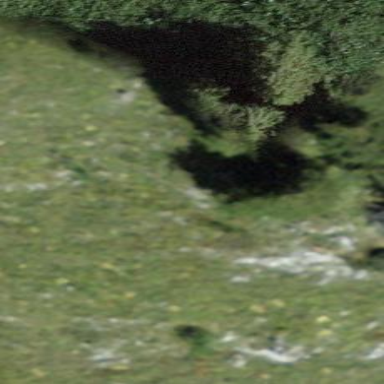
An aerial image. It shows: Patch of scrub vegetation.